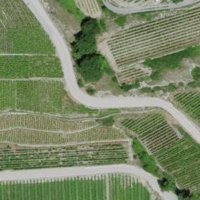
EUNIS habitat code: 40
Species observed at this site:
Lamium amplexicaule